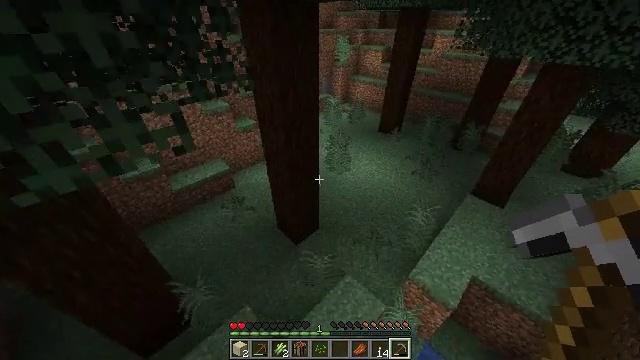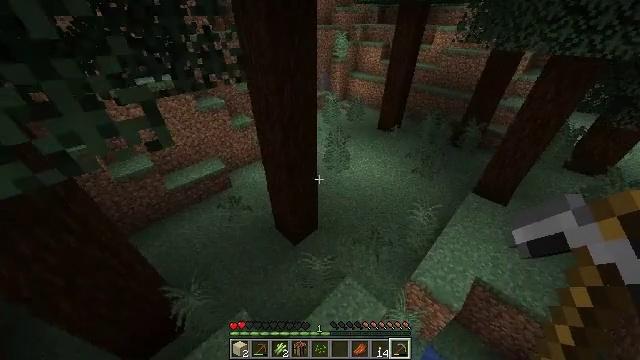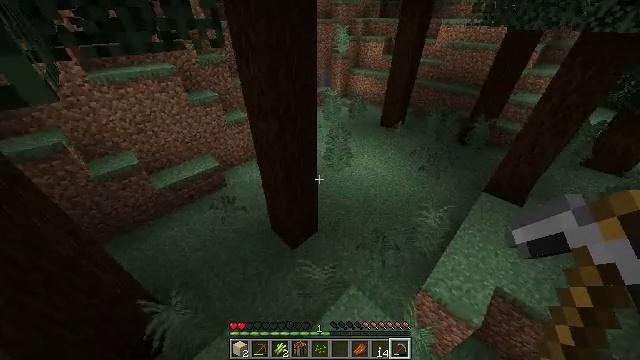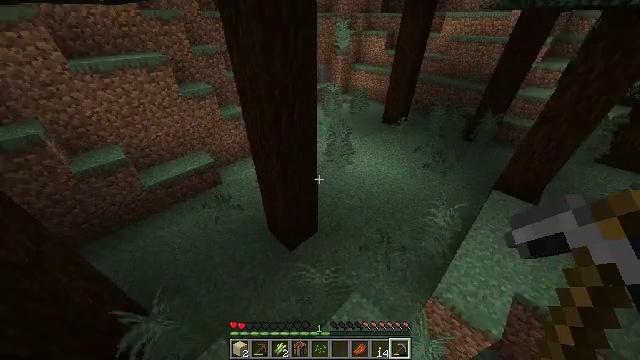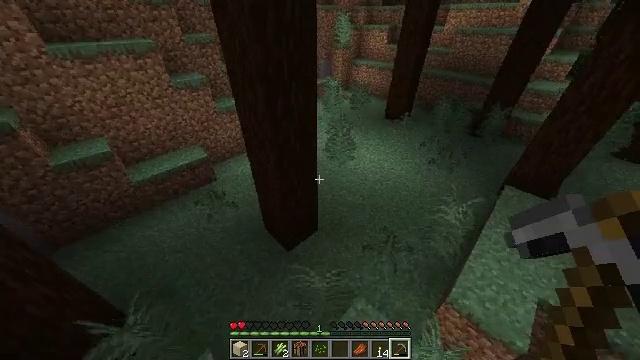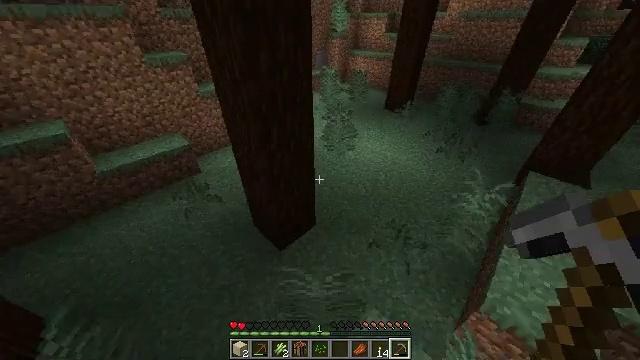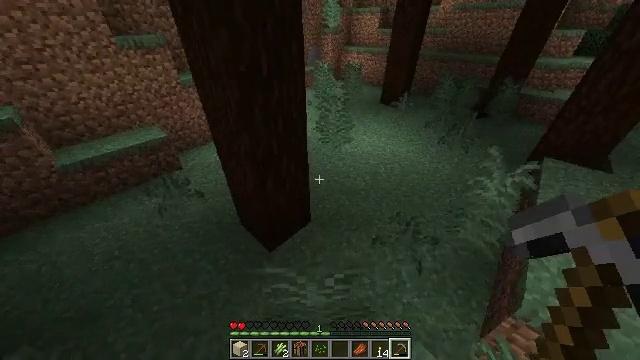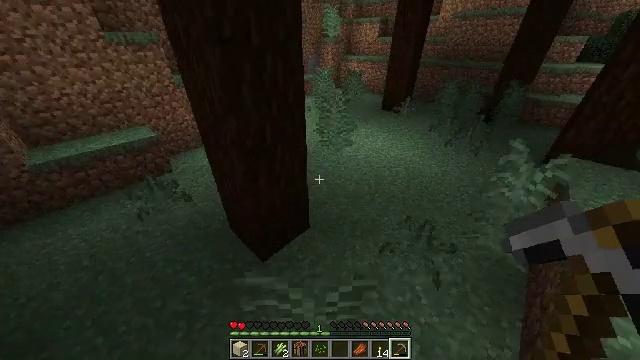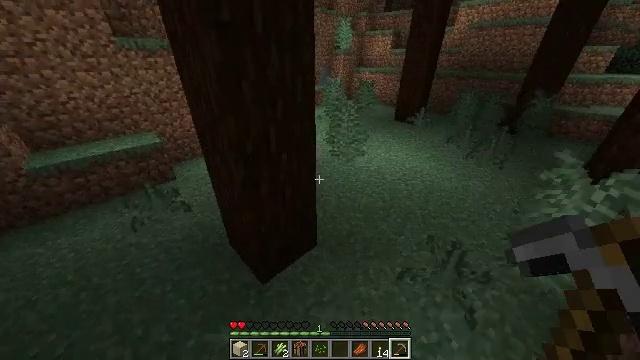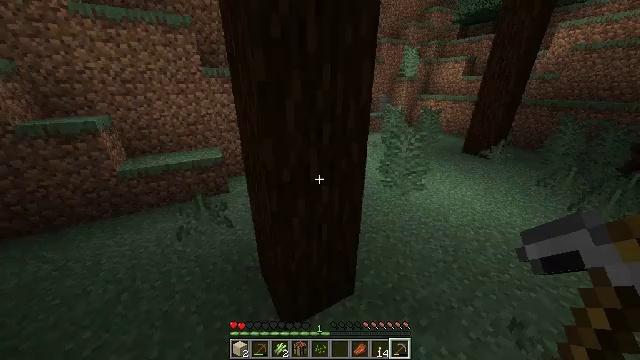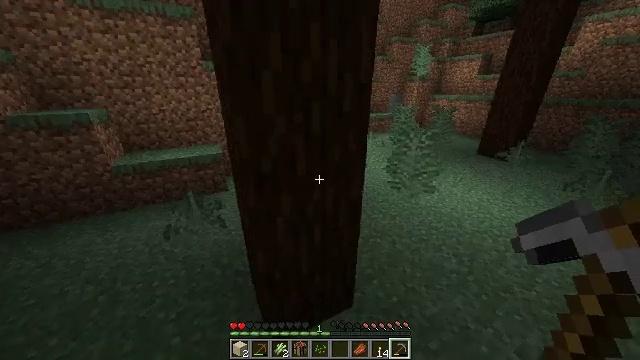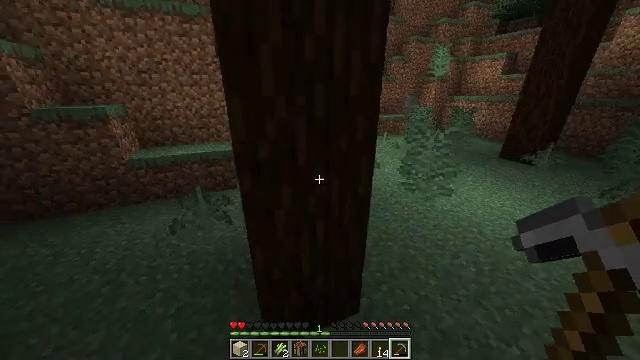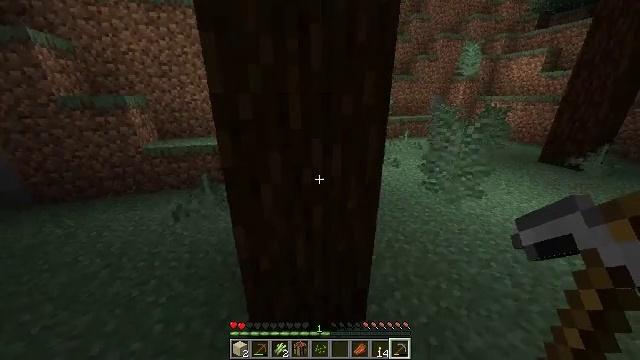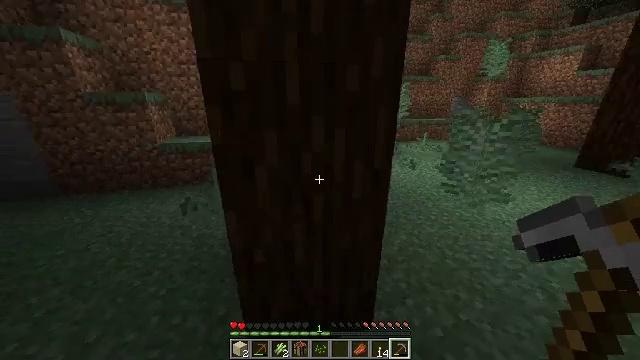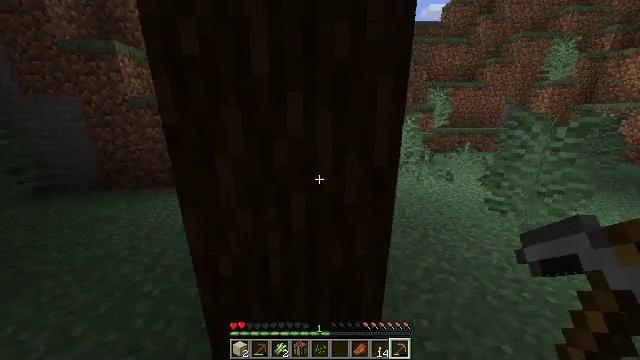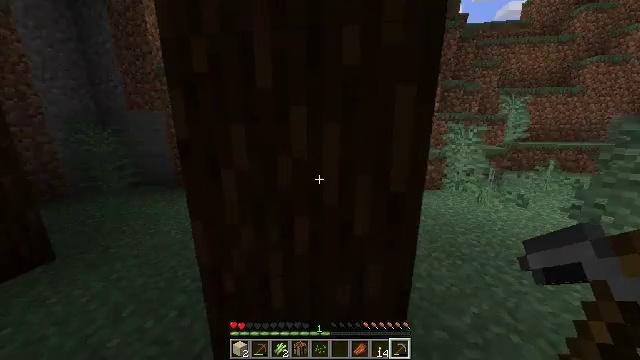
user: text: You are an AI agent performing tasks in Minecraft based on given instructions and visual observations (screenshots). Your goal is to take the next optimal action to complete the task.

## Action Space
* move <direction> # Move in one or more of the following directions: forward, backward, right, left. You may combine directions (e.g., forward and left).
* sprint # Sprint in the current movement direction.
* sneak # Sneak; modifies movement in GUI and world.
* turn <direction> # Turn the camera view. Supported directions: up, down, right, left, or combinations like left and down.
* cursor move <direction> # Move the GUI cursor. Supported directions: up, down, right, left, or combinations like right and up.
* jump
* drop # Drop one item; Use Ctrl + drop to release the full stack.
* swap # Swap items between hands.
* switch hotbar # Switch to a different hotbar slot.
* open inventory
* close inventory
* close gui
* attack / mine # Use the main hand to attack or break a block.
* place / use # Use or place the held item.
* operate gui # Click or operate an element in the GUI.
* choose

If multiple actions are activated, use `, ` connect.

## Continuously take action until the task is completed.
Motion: motion action
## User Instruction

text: Kill the salmon.
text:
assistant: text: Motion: move forward, sprint
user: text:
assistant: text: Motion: move forward, sprint
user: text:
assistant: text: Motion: move forward, sprint
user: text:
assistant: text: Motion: move forward, sprint
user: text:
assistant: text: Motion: move forward, sprint, turn right
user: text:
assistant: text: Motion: move forward, sprint, turn right and up
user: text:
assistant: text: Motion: move forward, sprint, turn up
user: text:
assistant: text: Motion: move forward, sprint, turn left and up
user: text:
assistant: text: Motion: move forward and move right, sprint, turn left and up
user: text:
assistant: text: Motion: move forward and move right, sprint, turn left
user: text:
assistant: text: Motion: move forward and move right, sprint, turn left
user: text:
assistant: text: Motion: move forward and move right, sprint, turn left and up
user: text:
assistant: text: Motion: move forward and move right, sprint, turn left and up
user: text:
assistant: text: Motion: move forward and move right, sprint, turn left and up
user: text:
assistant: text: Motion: move forward and move right, sprint, turn left and up
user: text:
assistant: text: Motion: move forward and move right, sprint, turn left and up
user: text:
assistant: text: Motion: move forward and move right, sprint, turn left
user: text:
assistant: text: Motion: move forward and move right, sprint
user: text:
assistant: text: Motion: move forward and move right, sprint
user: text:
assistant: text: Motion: move forward and move right, sprint
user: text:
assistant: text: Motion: move forward and move right, sprint
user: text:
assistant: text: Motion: move forward and move right, sprint, turn left and up
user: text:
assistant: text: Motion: move forward and move right, sprint, turn left and up
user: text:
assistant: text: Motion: move forward and move right, sprint, turn left and up
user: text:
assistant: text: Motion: move forward, sprint, turn up
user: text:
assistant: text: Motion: move forward, sprint, turn up
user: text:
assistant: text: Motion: move forward, sprint, turn left and up
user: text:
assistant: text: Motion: move forward, sprint, turn left and up
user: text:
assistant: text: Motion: move forward, sprint, turn left
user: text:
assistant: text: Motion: move forward, sprint